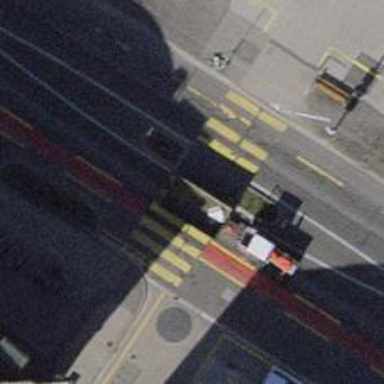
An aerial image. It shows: Marked zebra crossing with pedestrian island.